Field crop: maize
Growth stage: 2
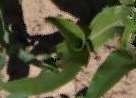
Species: maize